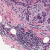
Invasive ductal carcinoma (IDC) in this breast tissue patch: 1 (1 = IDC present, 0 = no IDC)